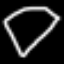
Label: diamond